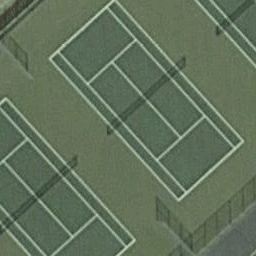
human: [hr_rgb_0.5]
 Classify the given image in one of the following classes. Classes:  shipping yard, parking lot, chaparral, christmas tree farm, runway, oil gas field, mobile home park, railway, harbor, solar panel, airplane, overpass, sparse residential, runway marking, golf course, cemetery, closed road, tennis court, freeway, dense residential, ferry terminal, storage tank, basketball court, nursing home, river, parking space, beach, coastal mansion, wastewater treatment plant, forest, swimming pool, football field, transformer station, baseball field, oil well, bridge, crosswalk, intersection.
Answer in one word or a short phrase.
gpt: tennis court